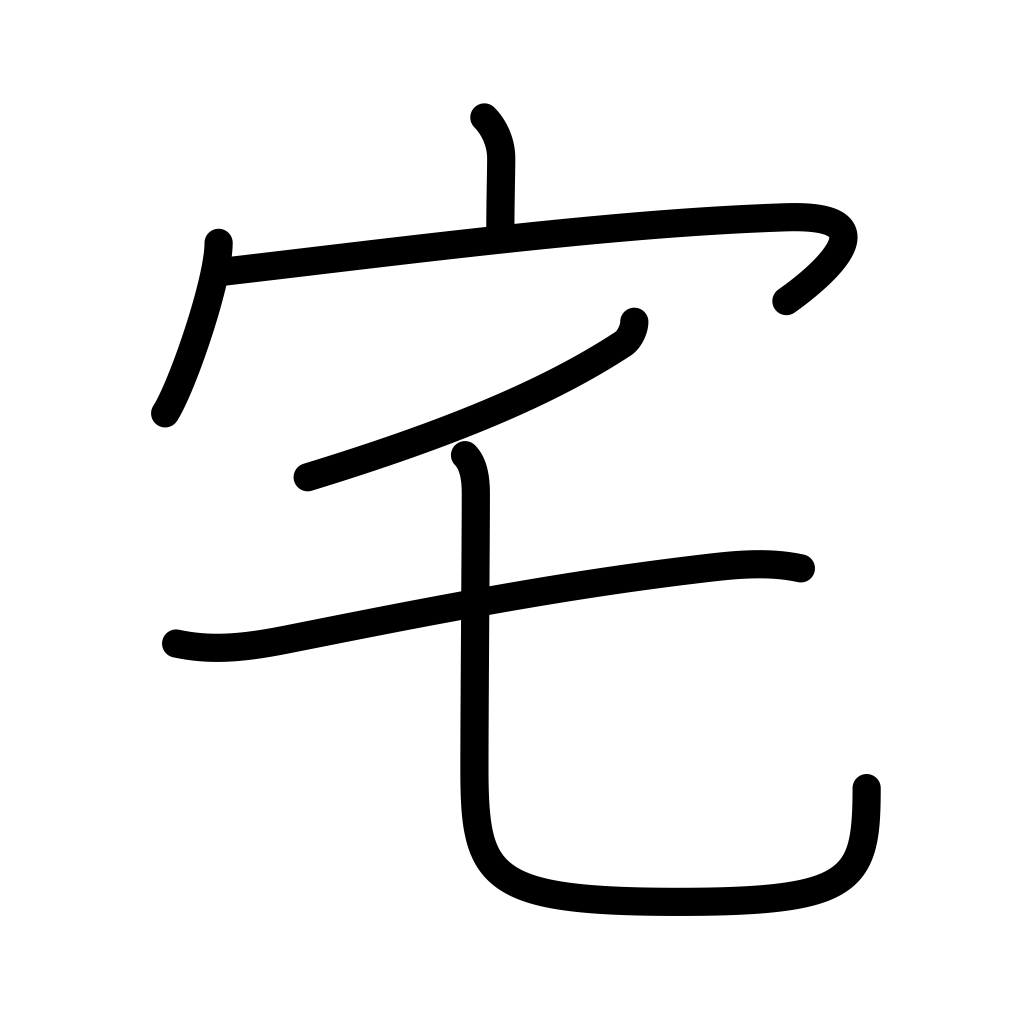
Meaning: home, house, residence, our house, my husband